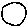
Label: circle